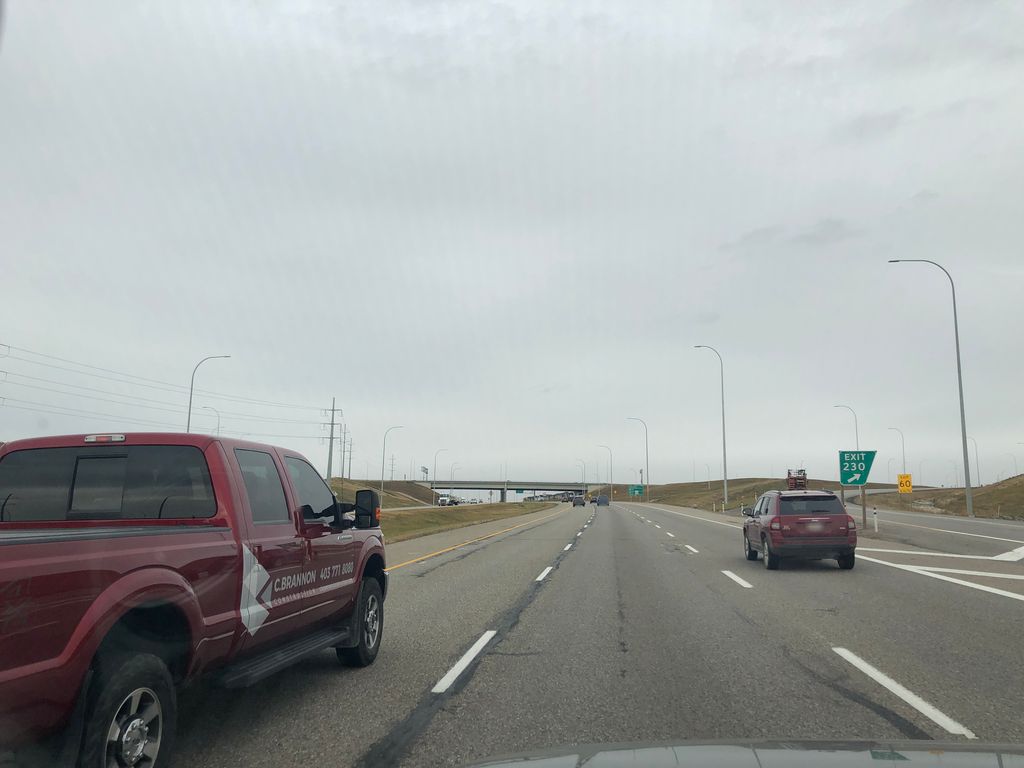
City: calgary